Question: What is the and optimal method, if not the best, for doing it?
Assume that I have an object that has 2 wheels. The only information I have available is how far the wheels have rolled at any time.

Basically, I want to know how to calculate the coordinates (x2,y2)
I put this question on the programming section because I want to solve this with an algorithm or plainly put, by programming (in c++).
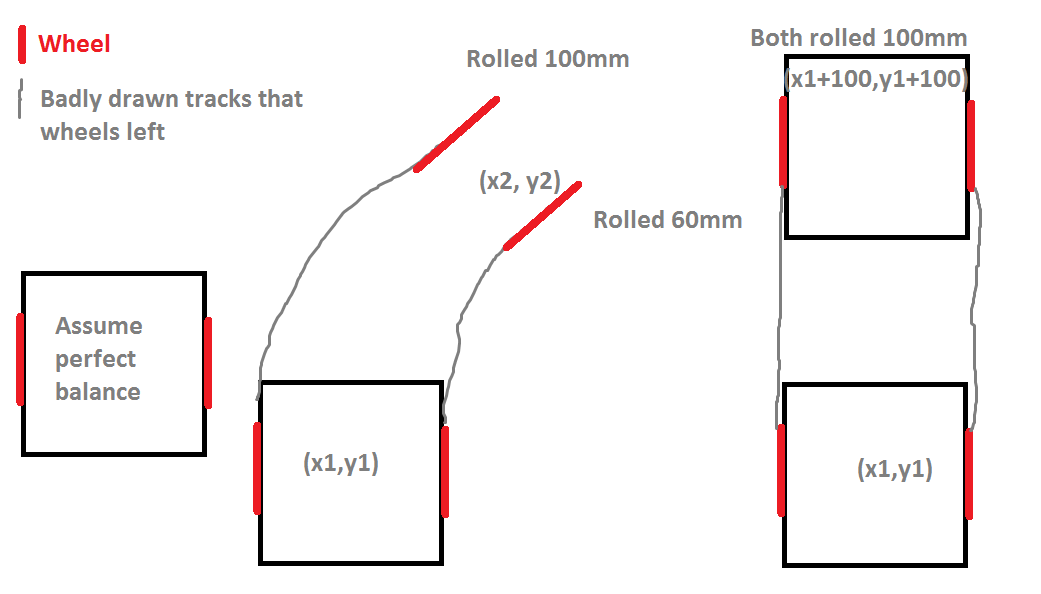
Answer: Given that you have how far the wheels have rolled at any time, it means that you have two functions of time w1(t) w2(t) giving the distance covered by the wheels.
from that you may by derivation get the scalar velocity of each wheel as v1(t) and v2(t).
As your object position is the mean between the position of those two wheels, the velocity of your object is the mean of those two velocities, but the difference of the velocities gives the speed of rotation of the object. So you have essentially a velocity described as a scalar velocity plus a rotation speed.
By integrating that vectorial quantity you may arrive to the current position of your object.
Details must be thought carefully, but the idea I think is that.